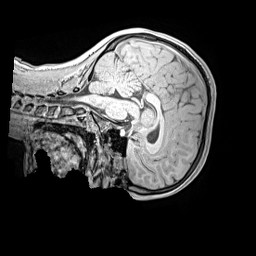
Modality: MP2RAGE
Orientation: sagittal
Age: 11
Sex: female
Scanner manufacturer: siemens
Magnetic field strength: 3 T
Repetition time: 4 s
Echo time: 0.00299 s